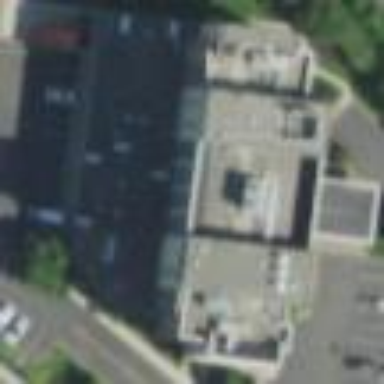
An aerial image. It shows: Hotel building.